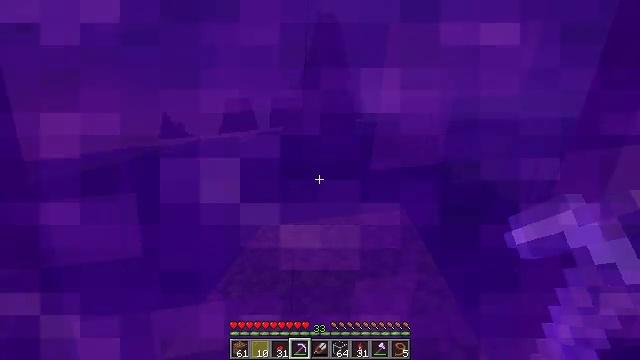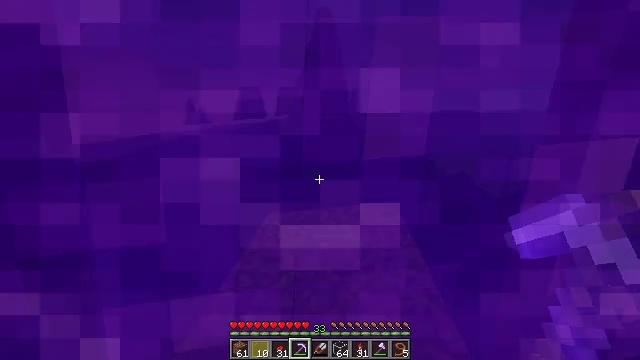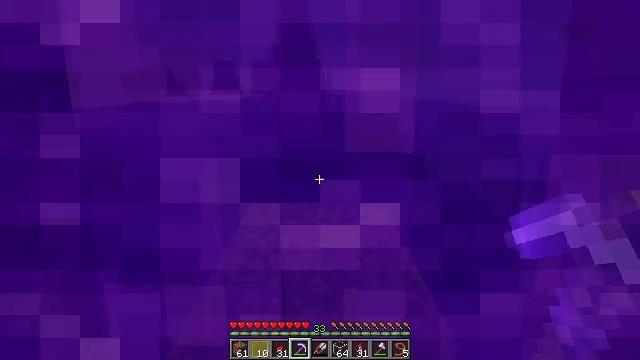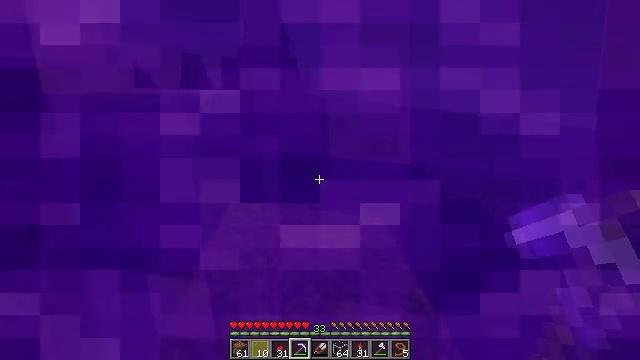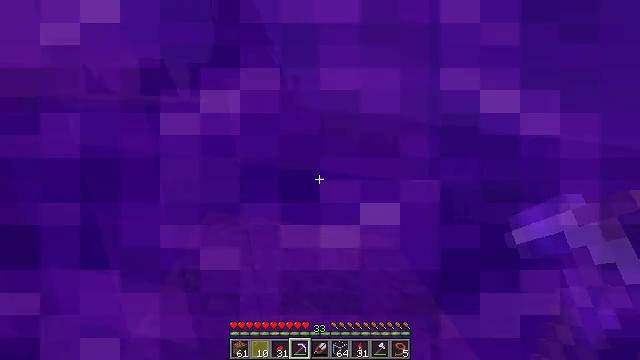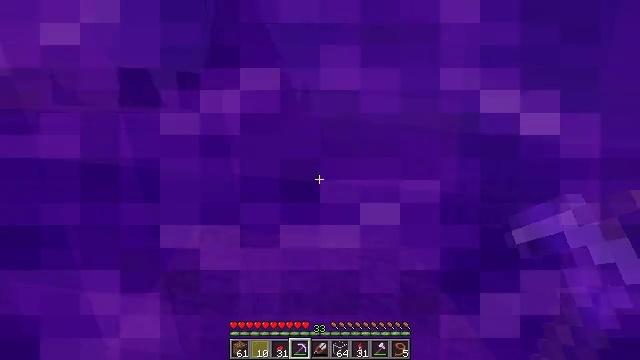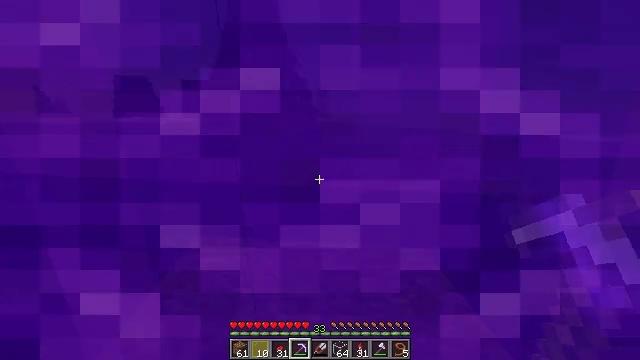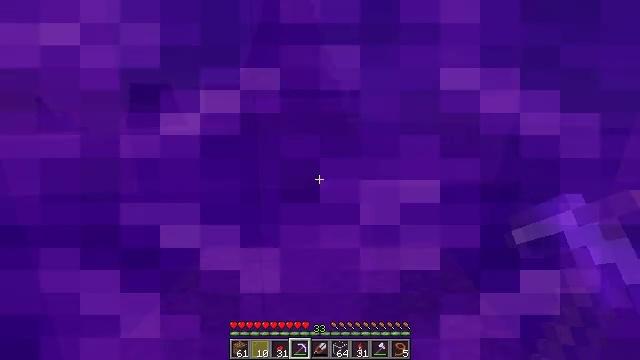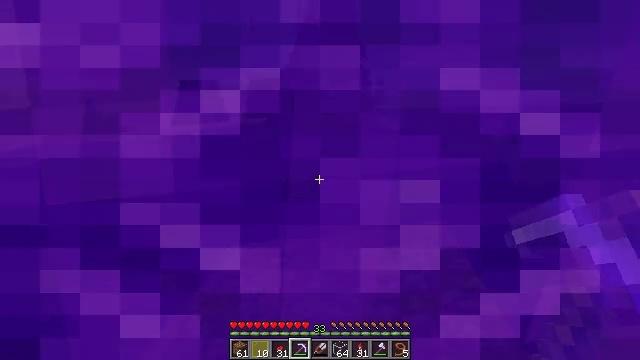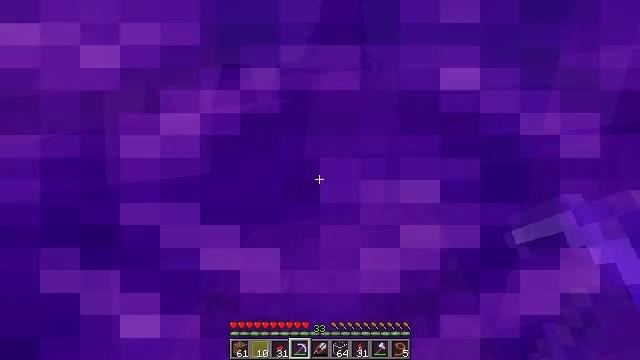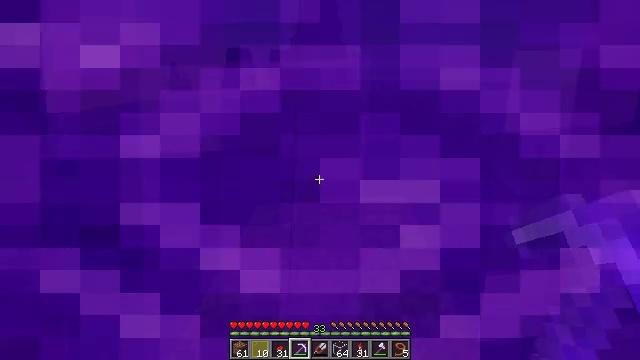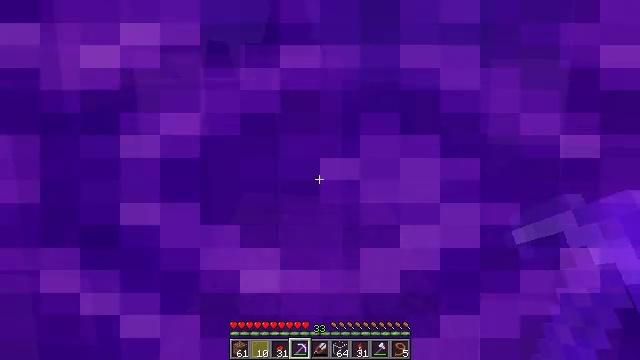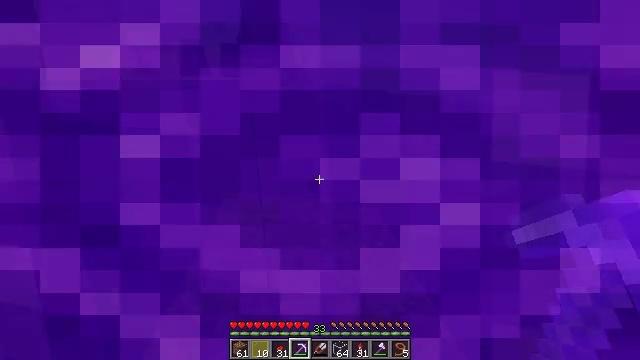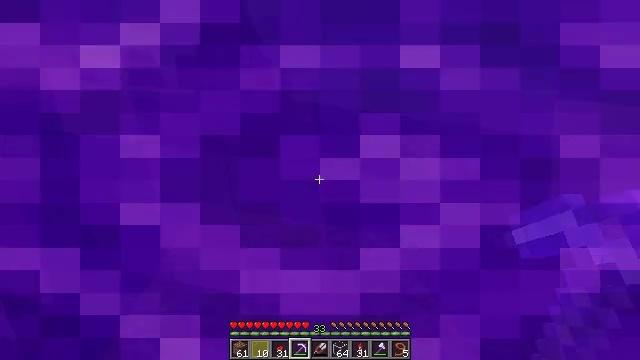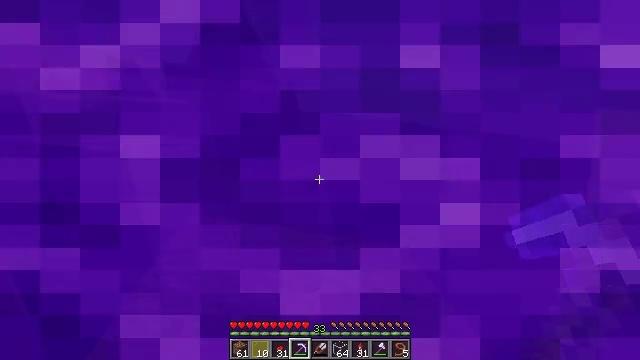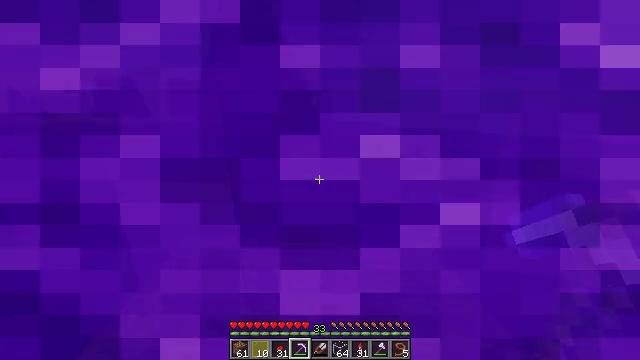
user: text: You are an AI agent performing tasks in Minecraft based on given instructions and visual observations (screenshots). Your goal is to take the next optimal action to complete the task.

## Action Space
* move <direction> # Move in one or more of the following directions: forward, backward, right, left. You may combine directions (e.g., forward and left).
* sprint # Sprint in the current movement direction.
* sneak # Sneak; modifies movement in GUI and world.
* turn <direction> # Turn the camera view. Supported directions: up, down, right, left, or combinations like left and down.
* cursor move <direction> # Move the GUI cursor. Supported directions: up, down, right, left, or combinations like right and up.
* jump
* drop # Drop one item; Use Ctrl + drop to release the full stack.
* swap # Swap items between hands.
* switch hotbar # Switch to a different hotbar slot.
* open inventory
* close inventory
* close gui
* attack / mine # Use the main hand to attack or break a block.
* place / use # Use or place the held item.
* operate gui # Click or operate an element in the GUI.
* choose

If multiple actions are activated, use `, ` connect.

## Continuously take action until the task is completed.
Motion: motion action
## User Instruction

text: Make a honeycomb block with honeycombs on the crafting table.
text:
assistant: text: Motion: no_op
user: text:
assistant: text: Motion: no_op
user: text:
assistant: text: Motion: no_op
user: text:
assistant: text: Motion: no_op
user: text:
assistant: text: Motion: no_op
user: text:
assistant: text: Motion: no_op
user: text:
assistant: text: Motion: no_op
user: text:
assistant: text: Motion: no_op
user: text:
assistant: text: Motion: no_op
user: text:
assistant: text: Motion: no_op
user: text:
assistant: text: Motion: no_op
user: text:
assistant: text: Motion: no_op
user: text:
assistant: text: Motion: no_op
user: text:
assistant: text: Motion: no_op
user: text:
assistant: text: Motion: no_op
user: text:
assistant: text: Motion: no_op
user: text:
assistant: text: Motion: no_op
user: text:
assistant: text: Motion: no_op
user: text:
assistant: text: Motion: no_op
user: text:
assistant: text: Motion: no_op
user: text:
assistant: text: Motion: no_op
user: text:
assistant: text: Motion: no_op
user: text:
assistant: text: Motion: no_op
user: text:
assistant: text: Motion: no_op
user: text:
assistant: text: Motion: no_op
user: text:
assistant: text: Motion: no_op
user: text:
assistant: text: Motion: no_op
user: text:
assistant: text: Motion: no_op
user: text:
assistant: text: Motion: no_op
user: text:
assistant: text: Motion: no_op